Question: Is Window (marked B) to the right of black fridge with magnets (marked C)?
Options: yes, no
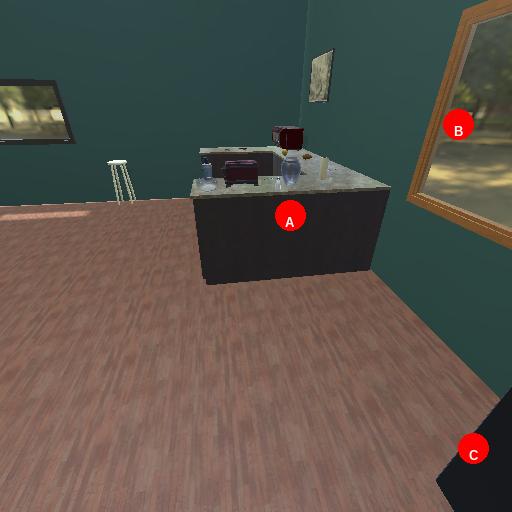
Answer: yes